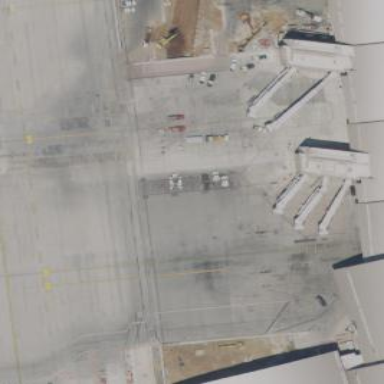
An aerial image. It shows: Apron at the airport.